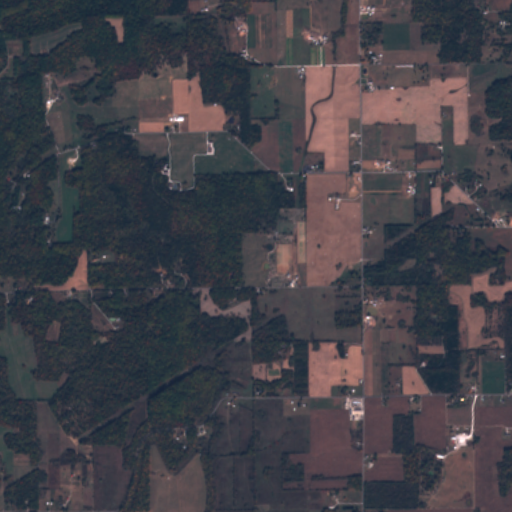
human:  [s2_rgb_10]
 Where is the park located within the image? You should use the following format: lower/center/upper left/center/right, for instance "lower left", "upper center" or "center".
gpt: The park is located in the upper center of the image.
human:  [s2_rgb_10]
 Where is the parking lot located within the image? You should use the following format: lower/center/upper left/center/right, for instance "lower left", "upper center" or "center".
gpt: There is no parking lot in the image.